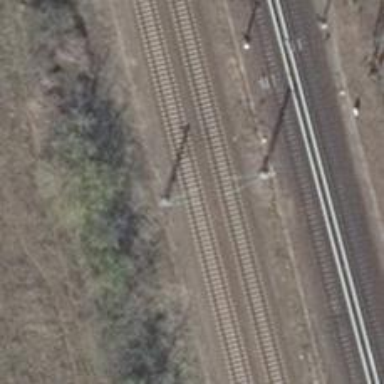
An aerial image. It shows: Milestone along the railway with catenary mast.